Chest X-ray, PA view. Patient: 46 years old, sex F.
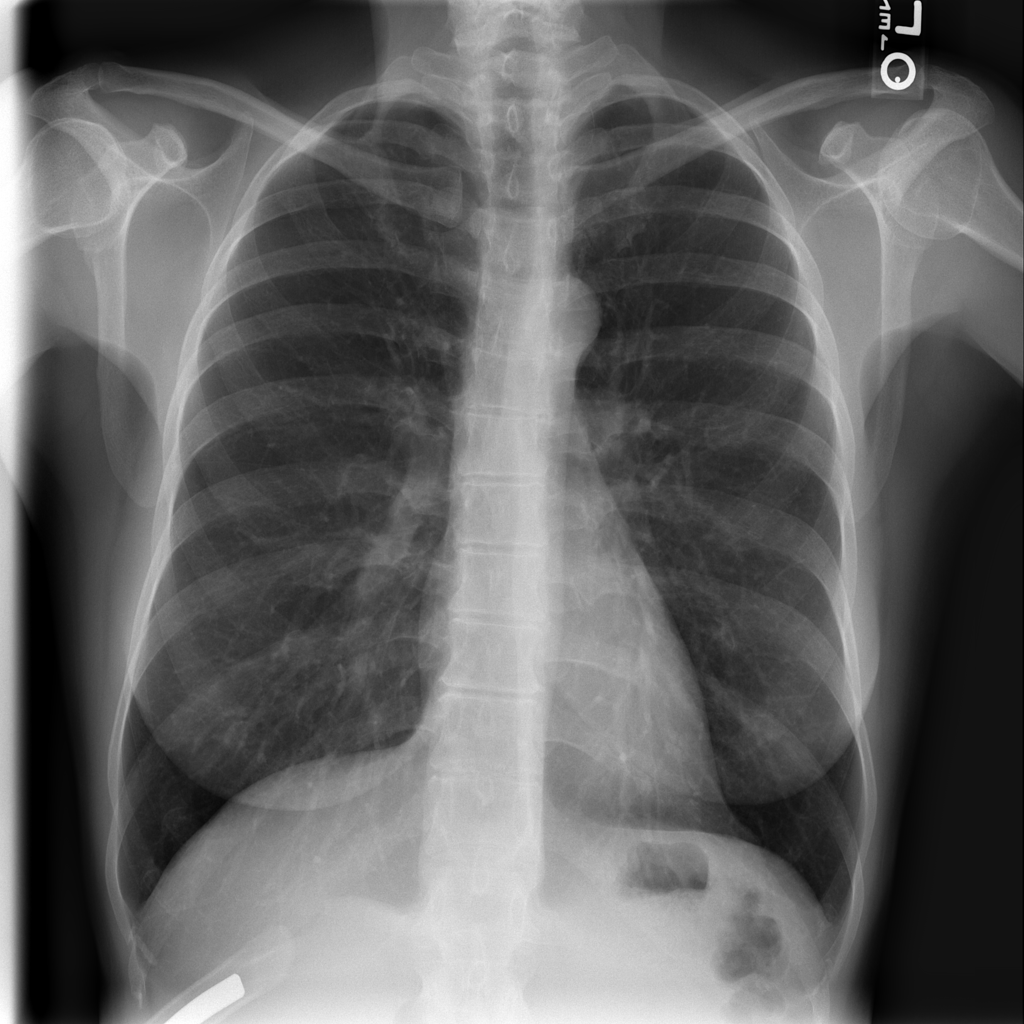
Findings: No Finding